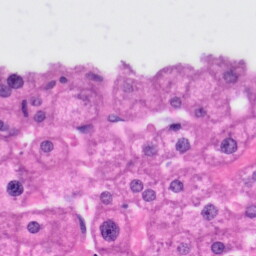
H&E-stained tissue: Liver